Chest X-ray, PA view. Patient: 30 years old, sex F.
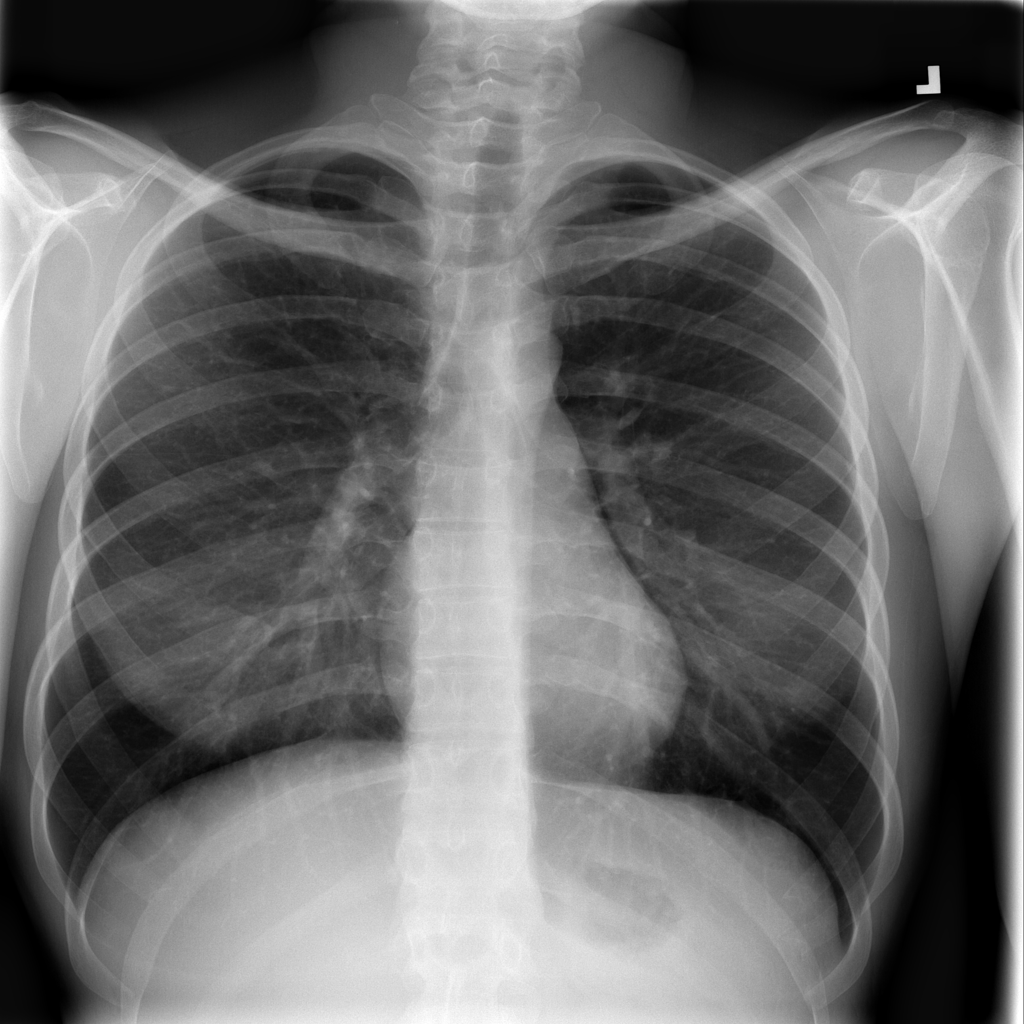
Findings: Infiltration